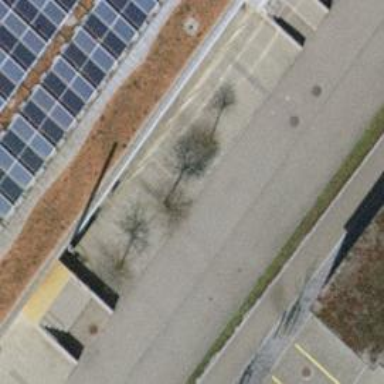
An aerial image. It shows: Urban area featuring tree as natural element.